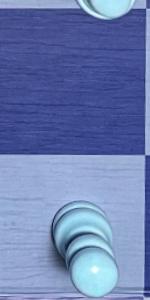
Label: Empty